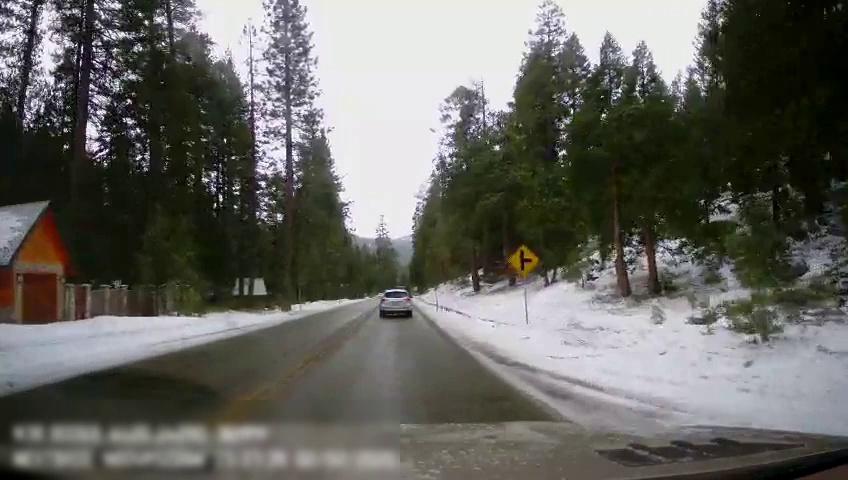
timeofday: Day
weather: Snowy
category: Drivable Space
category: Vehicles | SUV
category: Lanes | Current Lane
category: Lanes | Opposite Lane
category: Traffic | Signs